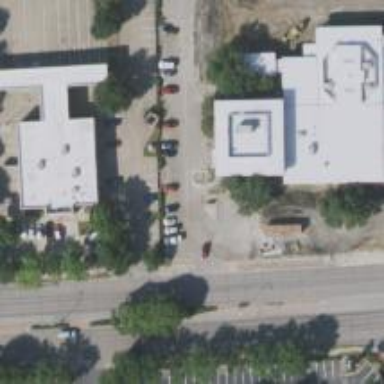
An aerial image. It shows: Public community center.